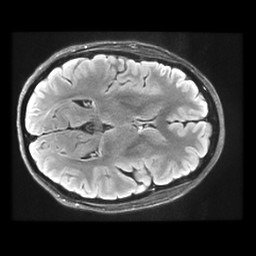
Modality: FLAIR
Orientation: axial
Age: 29
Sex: female
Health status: healthy
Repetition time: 12 s
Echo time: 0.09782 s